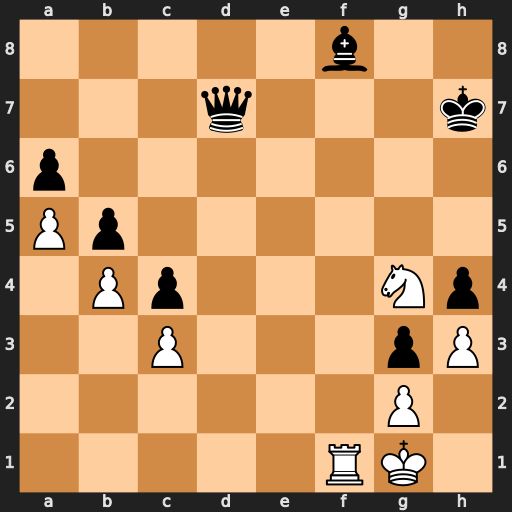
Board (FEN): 5b2/3q3k/p7/Pp6/1Pp3Np/2P3pP/6P1/5RK1
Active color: w
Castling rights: -
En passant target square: -
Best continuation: Nf6+ Kh8 Nxd7